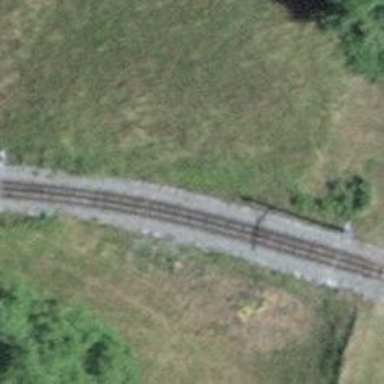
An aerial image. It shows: Narrow-gauge railway with single track. The railway is electrified with contact line.